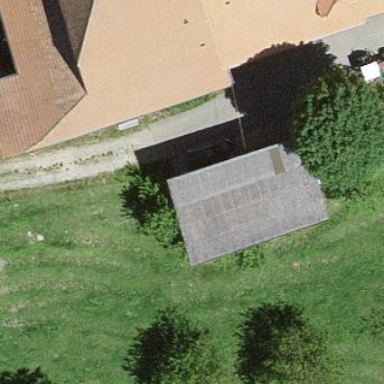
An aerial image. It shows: Garage.